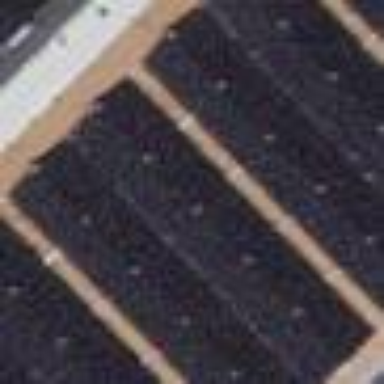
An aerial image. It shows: Solar power generator.